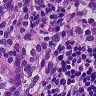
Metastatic tissue present: yes